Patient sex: F
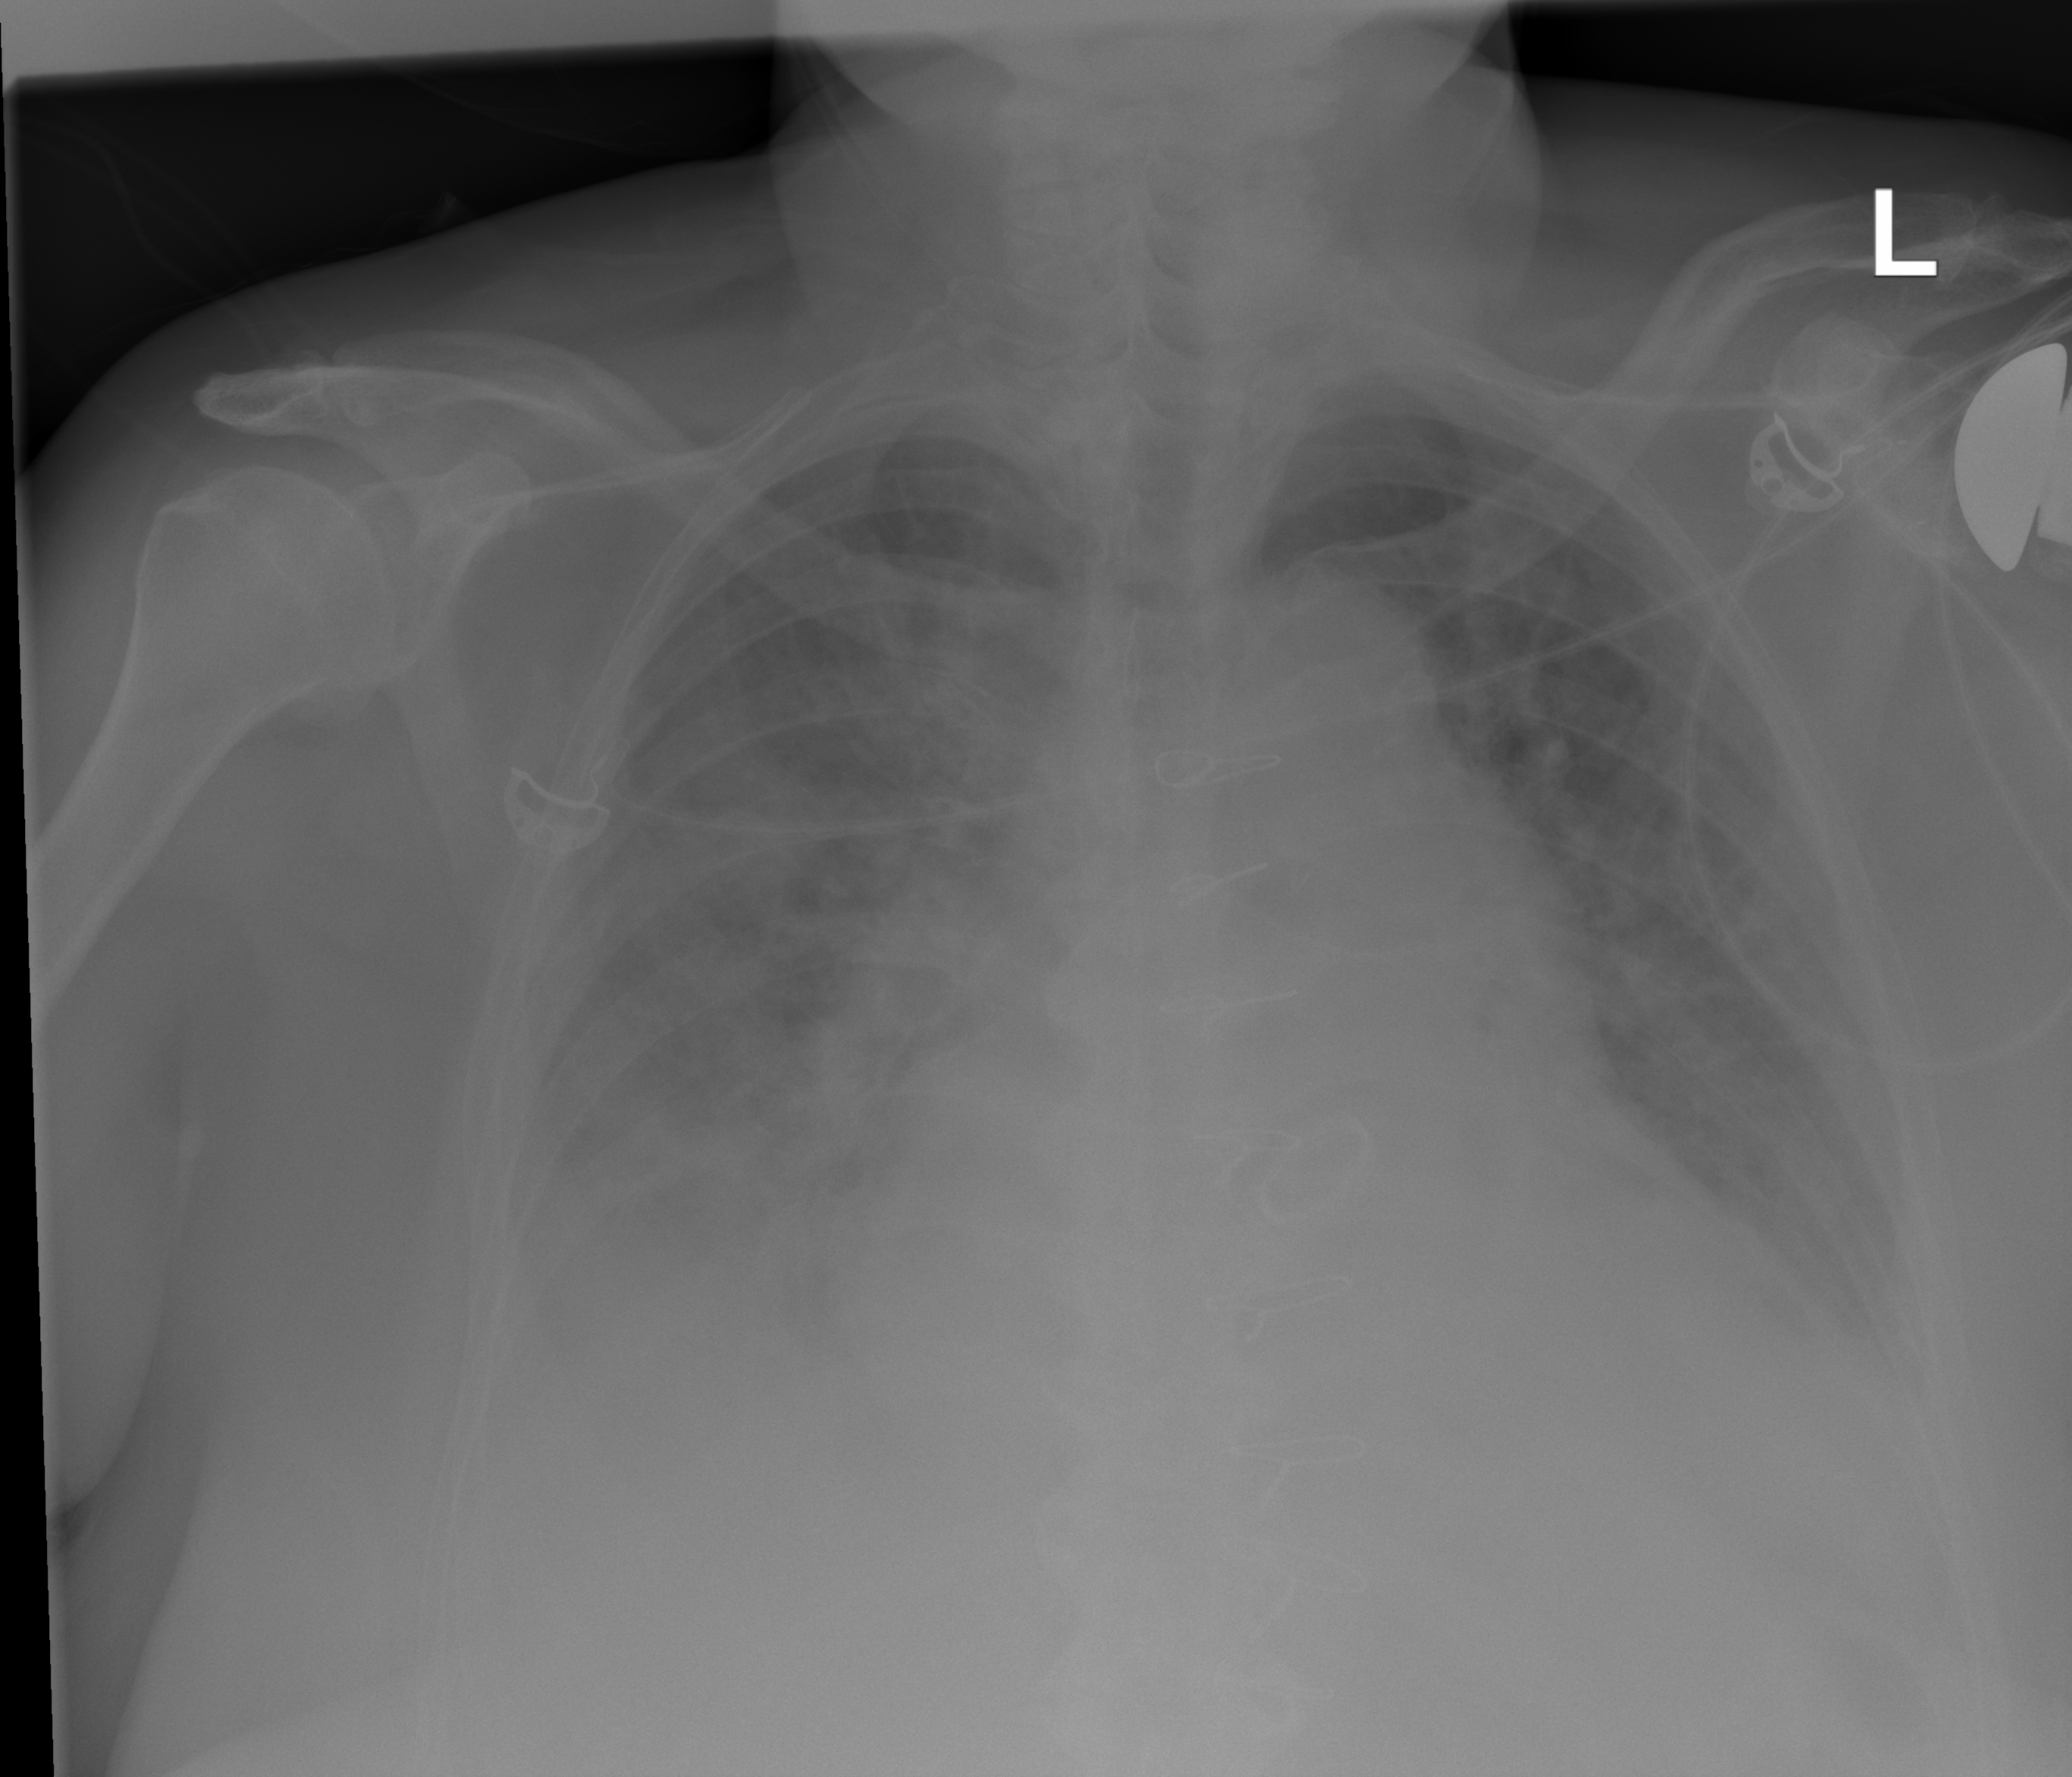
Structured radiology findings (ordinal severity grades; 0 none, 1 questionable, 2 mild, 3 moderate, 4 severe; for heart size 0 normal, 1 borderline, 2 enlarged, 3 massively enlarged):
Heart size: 3
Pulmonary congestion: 2
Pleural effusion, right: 2
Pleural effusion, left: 2
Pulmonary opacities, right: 2
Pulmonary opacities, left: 2
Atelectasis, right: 2
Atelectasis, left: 0